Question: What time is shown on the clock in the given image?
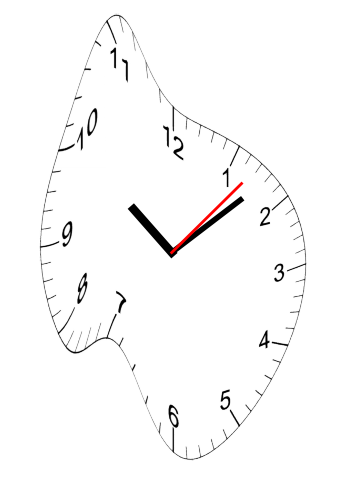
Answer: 10:08:07